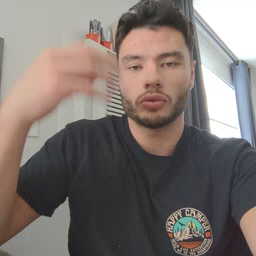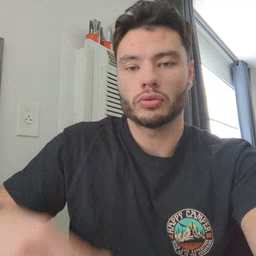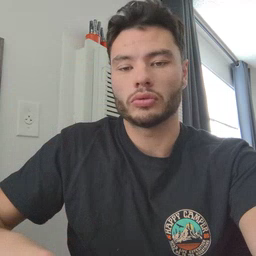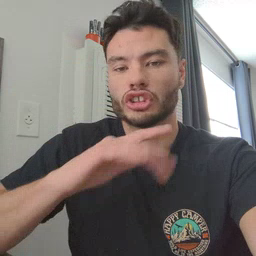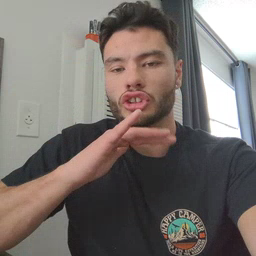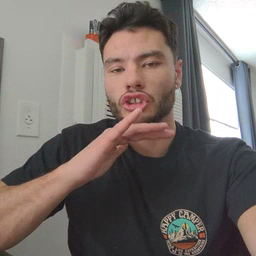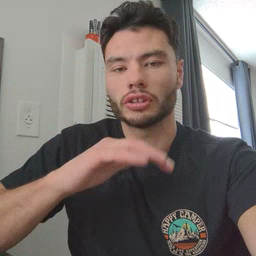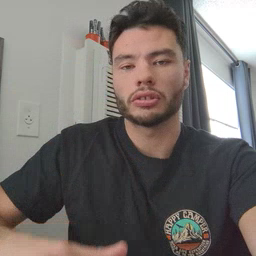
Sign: dirty